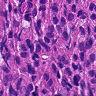
Metastatic tissue present: yes